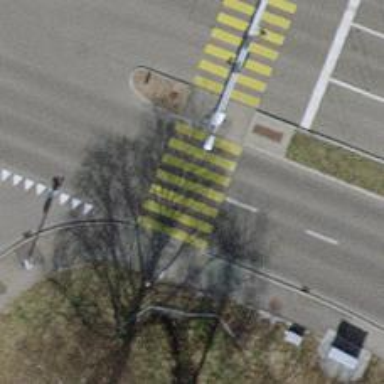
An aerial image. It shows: Crossing with zebra traffic signals.